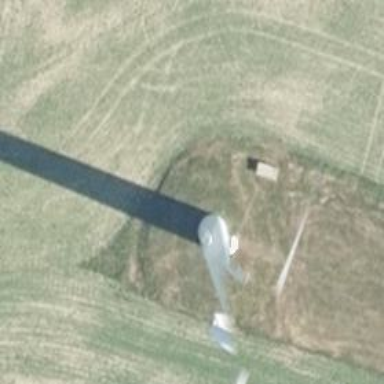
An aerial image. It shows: Wind-powered generator.